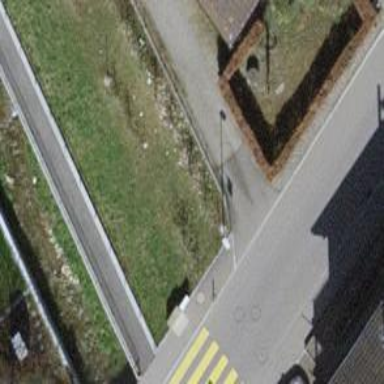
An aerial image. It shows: Sidewalk along the footway.